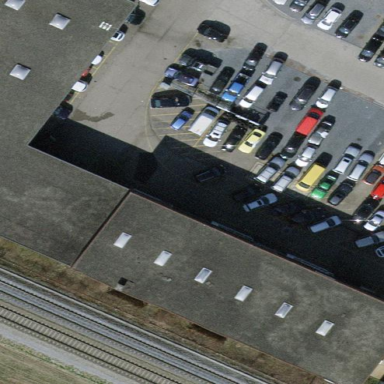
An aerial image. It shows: Building that houses car repair shop.